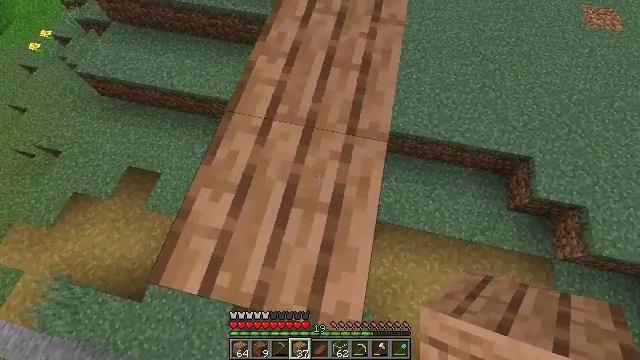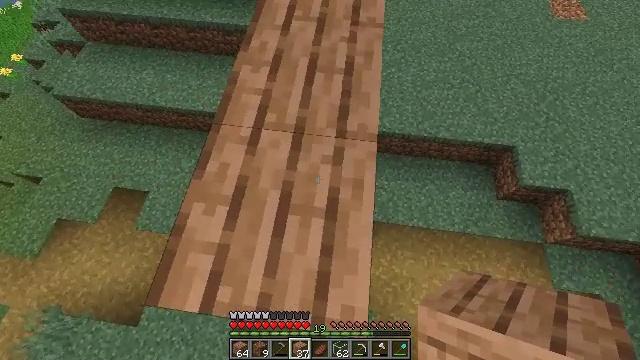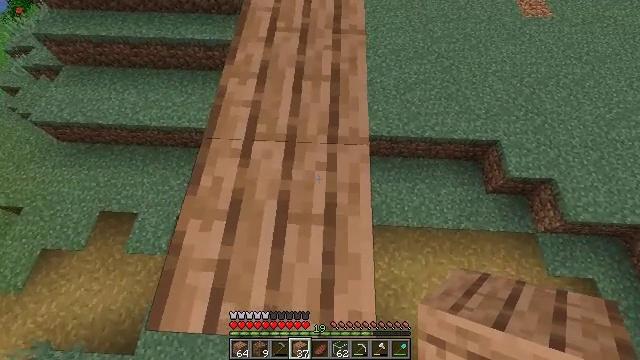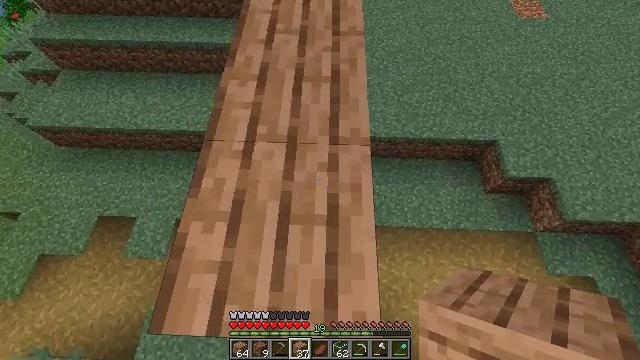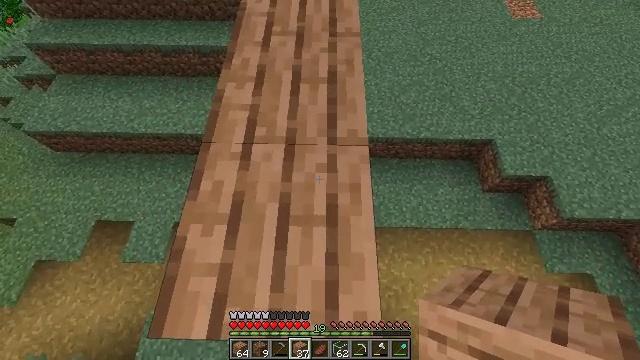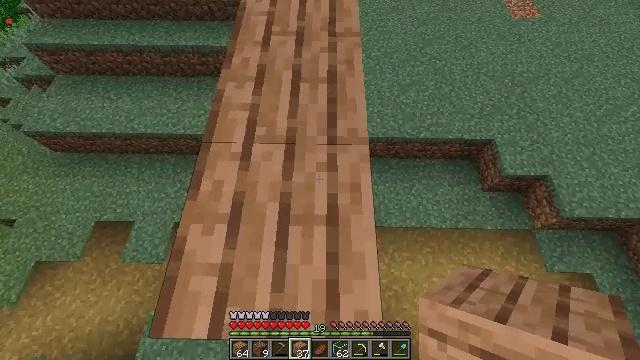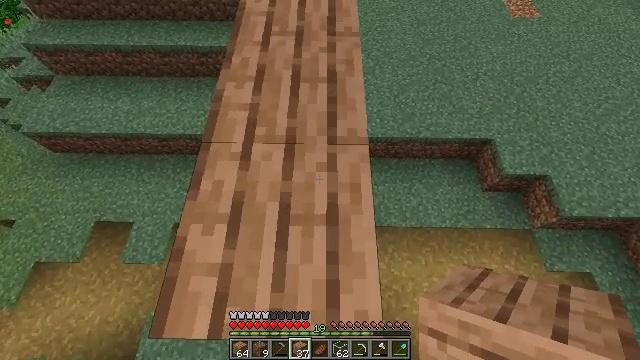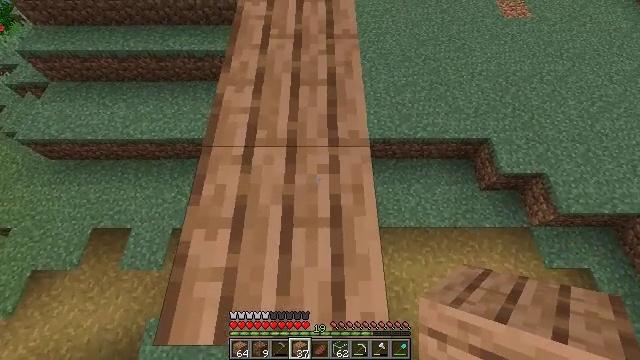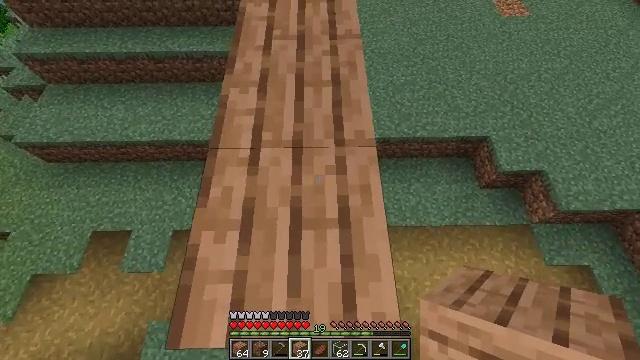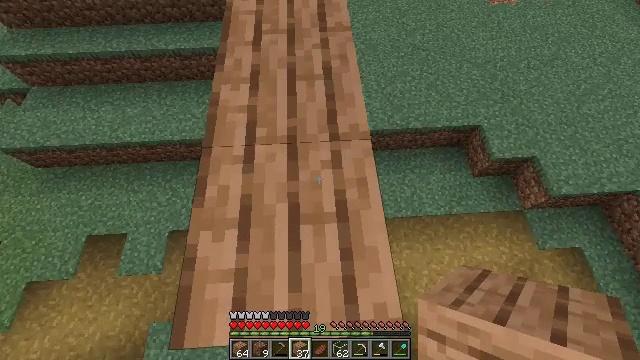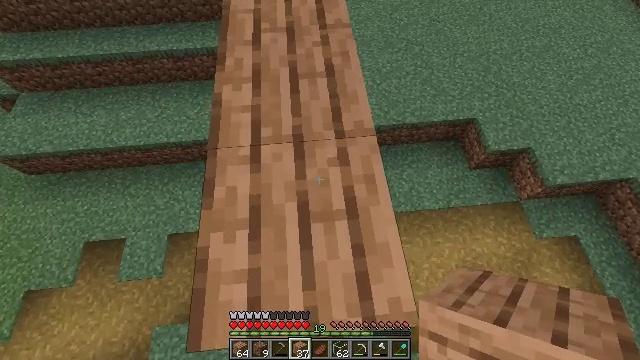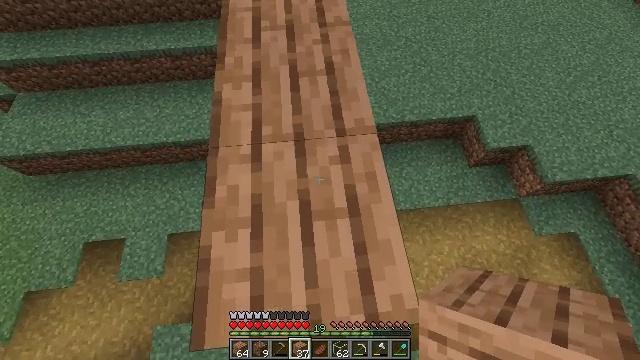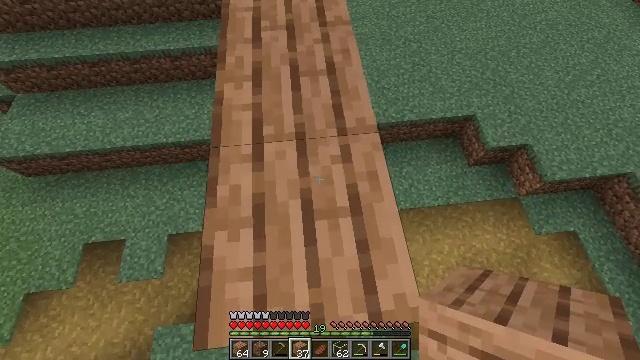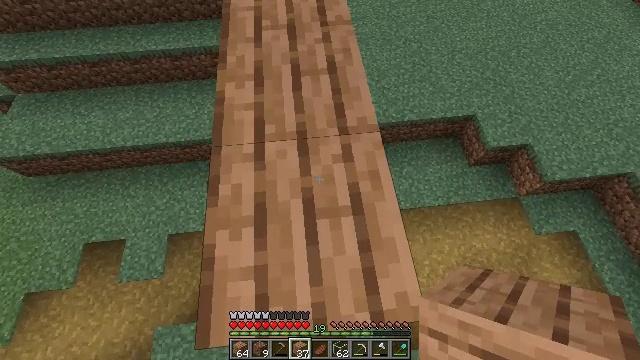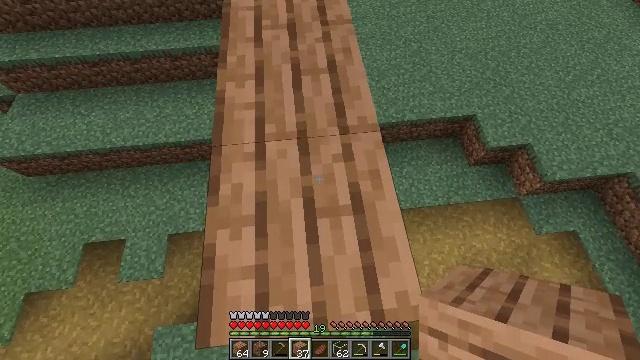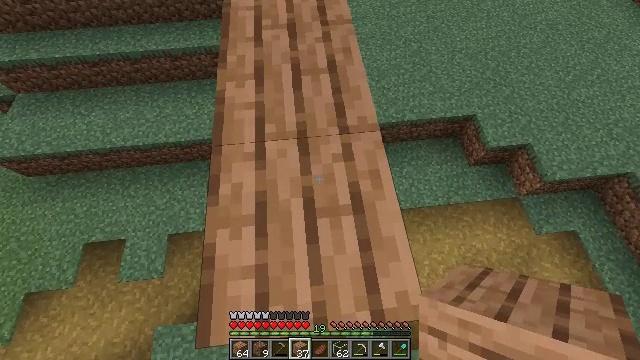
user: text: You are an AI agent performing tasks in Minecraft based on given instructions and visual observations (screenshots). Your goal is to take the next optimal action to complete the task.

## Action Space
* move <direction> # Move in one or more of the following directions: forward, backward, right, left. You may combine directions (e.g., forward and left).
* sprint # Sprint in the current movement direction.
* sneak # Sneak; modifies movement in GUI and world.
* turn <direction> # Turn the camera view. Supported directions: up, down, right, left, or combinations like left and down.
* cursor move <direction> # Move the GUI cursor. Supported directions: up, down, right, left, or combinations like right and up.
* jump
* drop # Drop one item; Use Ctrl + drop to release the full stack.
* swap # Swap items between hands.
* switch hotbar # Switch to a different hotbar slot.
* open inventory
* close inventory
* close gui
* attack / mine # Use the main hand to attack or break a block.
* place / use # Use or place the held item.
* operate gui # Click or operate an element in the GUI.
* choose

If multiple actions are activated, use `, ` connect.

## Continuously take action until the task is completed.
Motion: motion action
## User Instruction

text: Break the jungle planks to recycle them.
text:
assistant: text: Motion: sneak, turn right and up
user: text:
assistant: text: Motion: sneak, turn right and up
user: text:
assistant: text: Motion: sneak
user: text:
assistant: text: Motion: sneak
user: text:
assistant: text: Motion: sneak
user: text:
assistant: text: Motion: sneak
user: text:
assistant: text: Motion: move left, sneak, turn right
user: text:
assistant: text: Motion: move left, sneak
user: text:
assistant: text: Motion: move left, sneak, turn right and down
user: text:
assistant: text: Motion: sneak, turn right
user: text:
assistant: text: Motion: sneak
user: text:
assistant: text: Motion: sneak
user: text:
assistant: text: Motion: sneak
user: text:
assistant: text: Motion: sneak
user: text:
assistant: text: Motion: sneak
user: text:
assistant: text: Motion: sneak
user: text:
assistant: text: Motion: sneak
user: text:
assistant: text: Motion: sneak
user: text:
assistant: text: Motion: sneak
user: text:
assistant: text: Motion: sneak
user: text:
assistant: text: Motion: sneak
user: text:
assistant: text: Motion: sneak
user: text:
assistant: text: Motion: sneak
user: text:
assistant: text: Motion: sneak
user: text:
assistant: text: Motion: sneak
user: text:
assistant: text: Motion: sneak
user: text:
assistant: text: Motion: sneak
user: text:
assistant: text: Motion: sneak
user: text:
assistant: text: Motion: sneak
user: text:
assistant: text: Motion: sneak